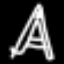
Label: The Eiffel Tower